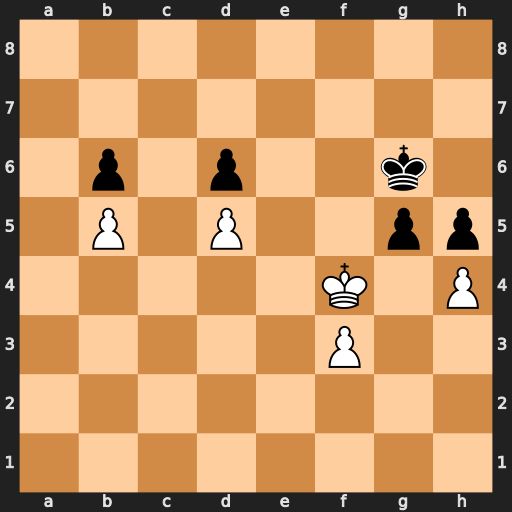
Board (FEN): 8/8/1p1p2k1/1P1P2pp/5K1P/5P2/8/8
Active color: w
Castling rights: -
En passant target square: -
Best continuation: hxg5 h4 Kg4 h3 Kxh3